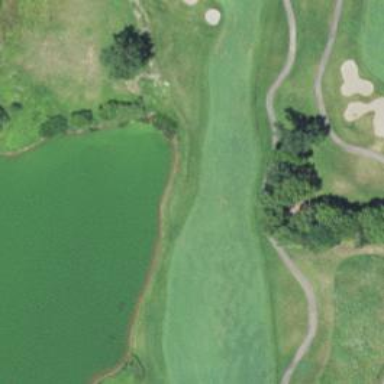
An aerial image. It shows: Golf fairway surrounded by grass.